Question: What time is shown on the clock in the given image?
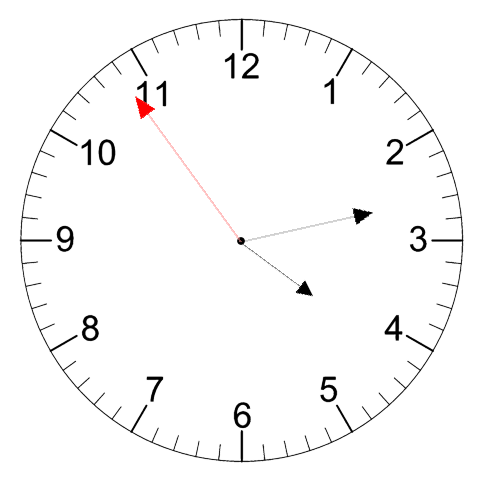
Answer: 04:12:54